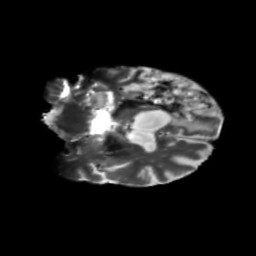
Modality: T2w
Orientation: coronal
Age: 68
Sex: male
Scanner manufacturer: siemens
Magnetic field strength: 3 T
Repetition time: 5.47 s
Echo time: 0.0854 s